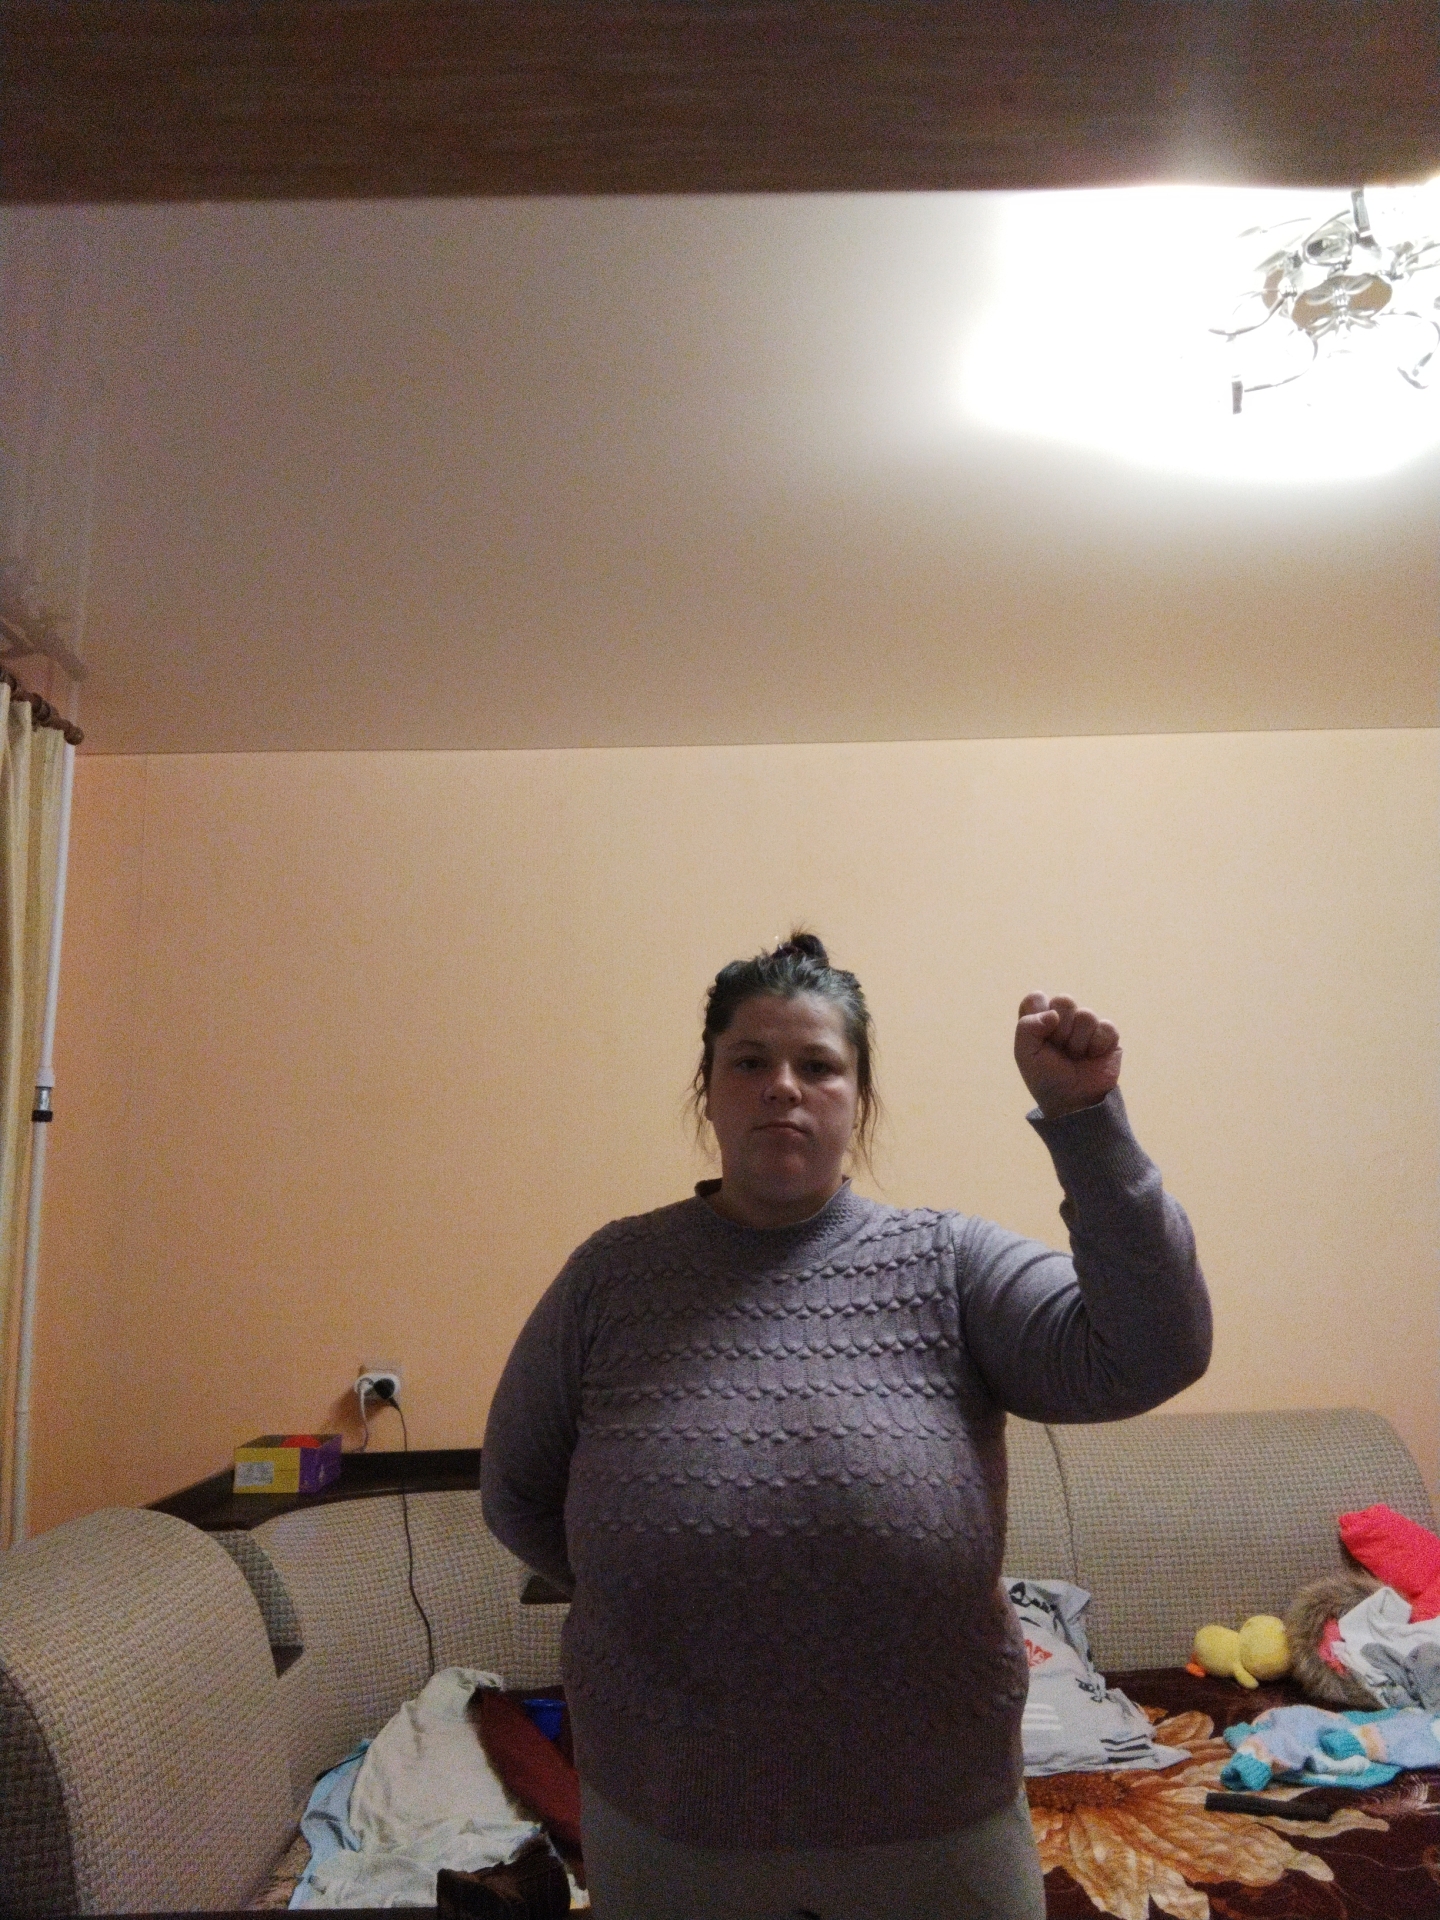
Label: noise